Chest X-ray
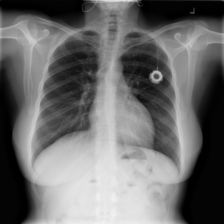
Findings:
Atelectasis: negative
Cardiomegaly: negative
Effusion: negative
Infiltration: positive
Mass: negative
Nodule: negative
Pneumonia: negative
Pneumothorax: negative
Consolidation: negative
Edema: negative
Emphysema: negative
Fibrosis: negative
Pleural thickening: negative
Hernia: negative